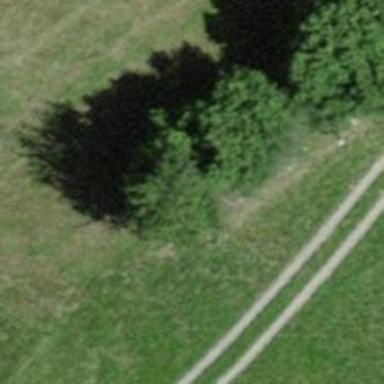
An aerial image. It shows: Row of trees in natural setting.